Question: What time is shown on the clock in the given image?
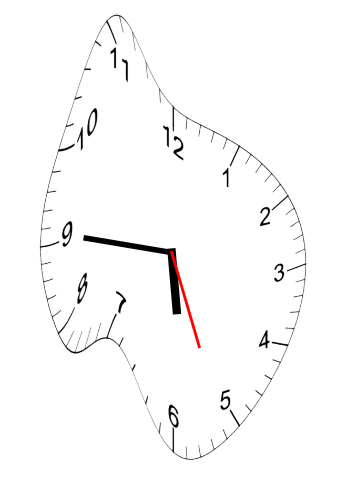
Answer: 05:45:26